Interaction volume radius: 5 \u00c5
Interaction volume height: 10 \u00c5
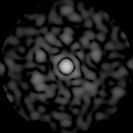
Disorder parameter: 0.806